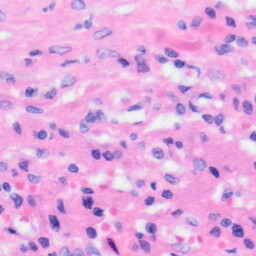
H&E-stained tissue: Liver